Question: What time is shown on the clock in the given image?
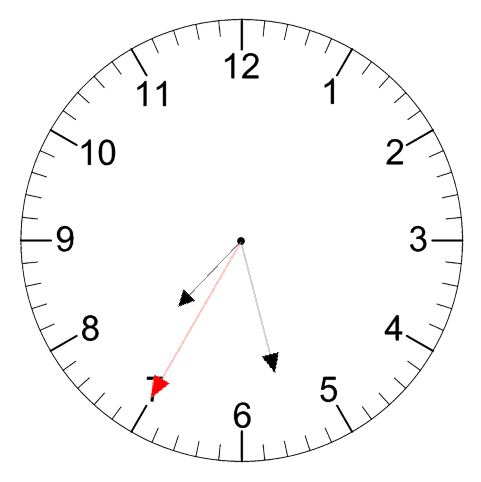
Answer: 07:27:35